Field crop: maize
Growth stage: 2
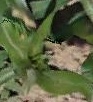
Species: maize